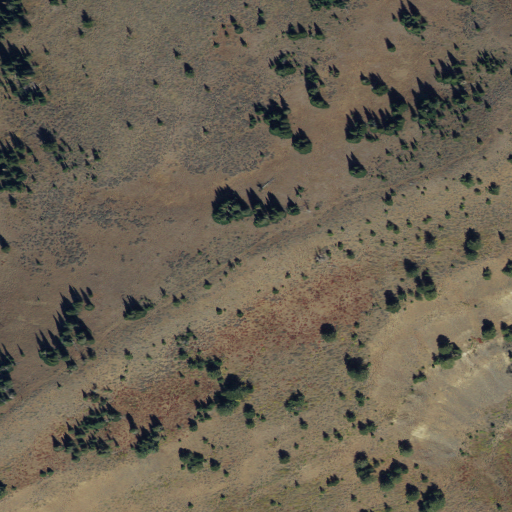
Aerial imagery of mountain in Idaho named Lone Tree containing shrub, evergreen forest, and grassland